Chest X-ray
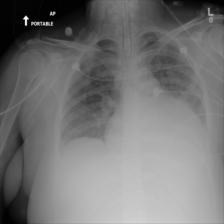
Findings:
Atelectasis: negative
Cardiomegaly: negative
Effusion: negative
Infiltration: negative
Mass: negative
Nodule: negative
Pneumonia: negative
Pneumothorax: negative
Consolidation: positive
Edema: negative
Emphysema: negative
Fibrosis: negative
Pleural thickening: negative
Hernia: negative